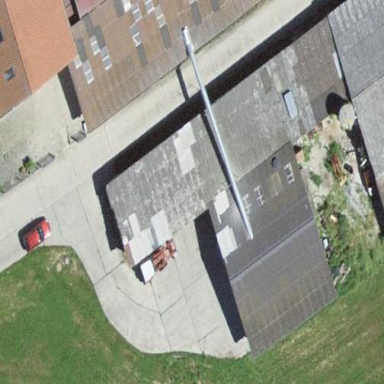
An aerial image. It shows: Warehouse.